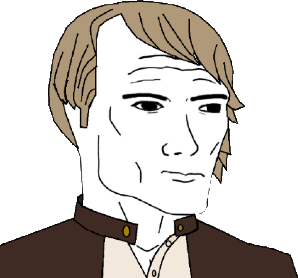
Label: 5_Handsome_Wojak